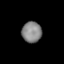
Tissue: lung
Cell type: Endothelial cells
Senescence score: 0.5645
Nuclear area (px): 408
Mean DAPI intensity: 131.632